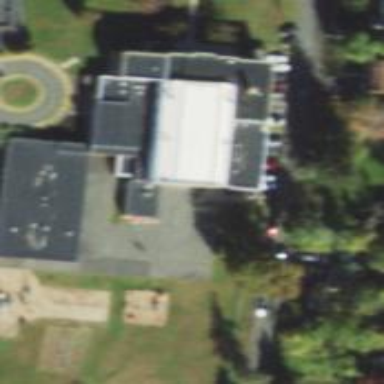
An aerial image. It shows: School.